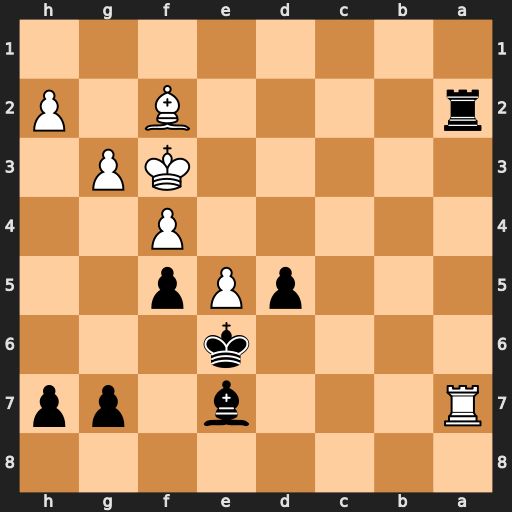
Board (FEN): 8/R3b1pp/4k3/3pPp2/5P2/5KP1/r4B1P/8
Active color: b
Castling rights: -
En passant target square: -
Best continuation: Rxf2+ Kxf2 Bc5+ Kf3 Bxa7